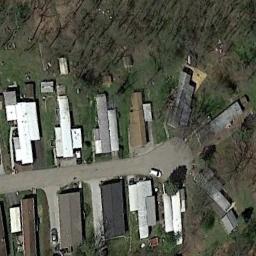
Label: mobile_home_park